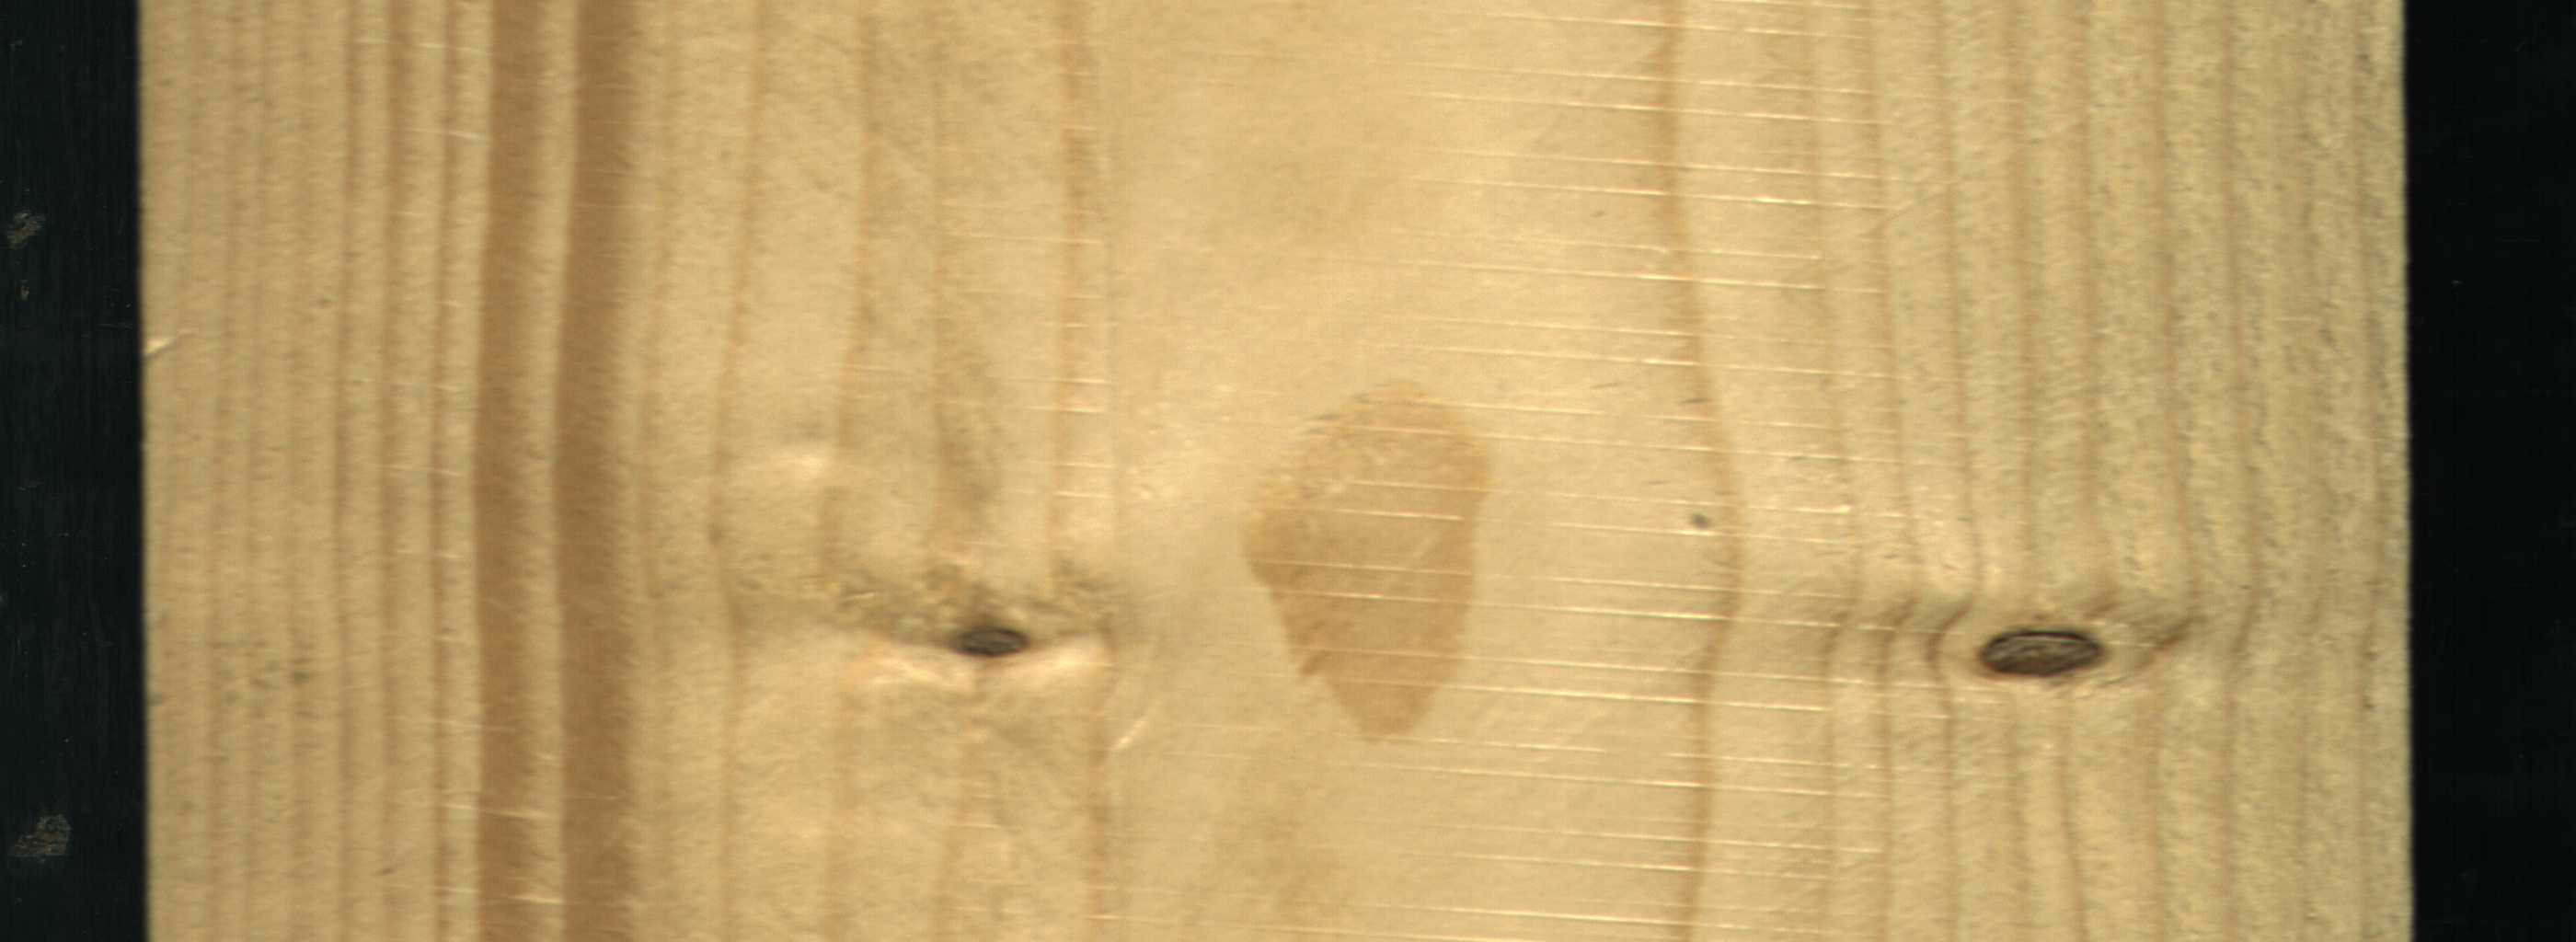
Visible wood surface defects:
Quartzity
Quartzity
Dead_Knot
Live_Knot